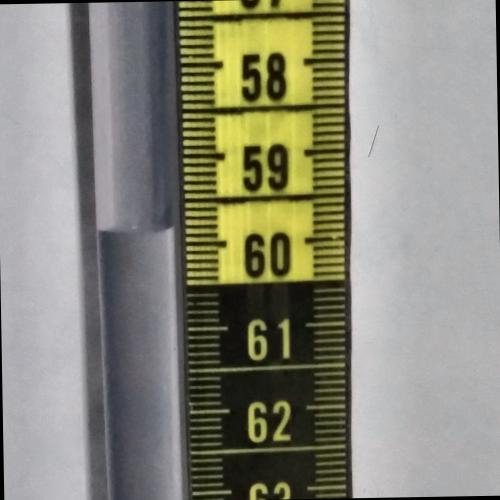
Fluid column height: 59.8 cm